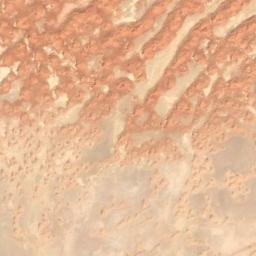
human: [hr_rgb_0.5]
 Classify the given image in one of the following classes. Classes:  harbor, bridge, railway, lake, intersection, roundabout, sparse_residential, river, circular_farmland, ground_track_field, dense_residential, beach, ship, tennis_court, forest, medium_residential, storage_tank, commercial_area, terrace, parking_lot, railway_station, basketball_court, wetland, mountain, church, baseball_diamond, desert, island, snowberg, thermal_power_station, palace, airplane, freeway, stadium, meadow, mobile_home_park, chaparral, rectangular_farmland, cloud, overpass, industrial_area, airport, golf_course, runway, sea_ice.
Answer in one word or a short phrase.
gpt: desert